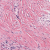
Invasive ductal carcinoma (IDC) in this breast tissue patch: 0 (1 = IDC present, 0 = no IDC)